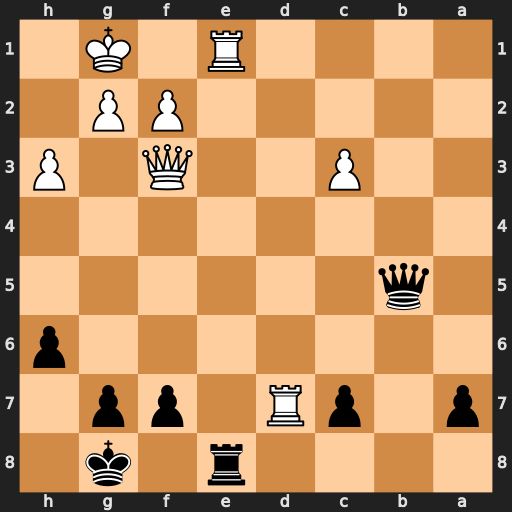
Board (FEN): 4r1k1/p1pR1pp1/7p/1q6/8/2P2Q1P/5PP1/4R1K1
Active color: b
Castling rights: -
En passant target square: -
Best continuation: Rxe1+ Kh2 Qxd7